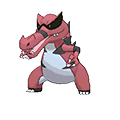
Pok\u00e9mon: krookodile